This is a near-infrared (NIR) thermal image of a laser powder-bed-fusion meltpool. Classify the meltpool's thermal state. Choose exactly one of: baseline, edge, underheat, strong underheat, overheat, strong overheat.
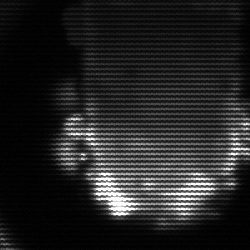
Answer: baseline